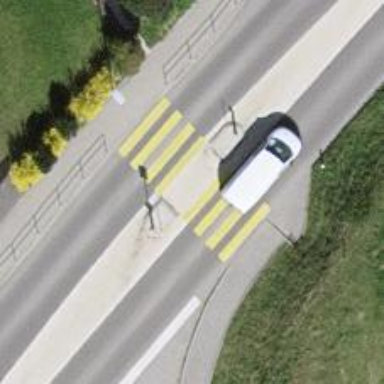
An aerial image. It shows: Zebra crossing on the road.